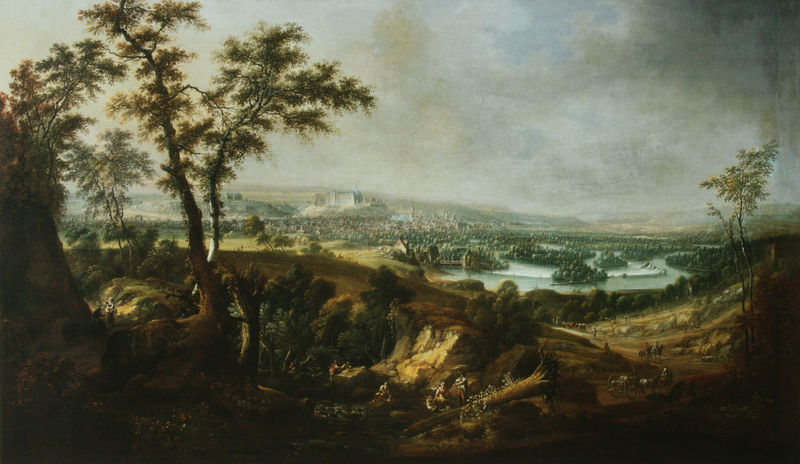
Titel: Weißenfels an der Saale
Künstler: Johann Alexander Thiele
Standort: Dresden
Institution: Gemäldegalerie Alte Meister
Schlagwörter: baum, berg, blau, blätter, dunkel, felsen, feuer, gemälde, gewitter, himmel, laub, mann, schatten, wasser, wolken, baumstämme, bäume, fluss, frauen, gelb, grün, landschaft, menschen, ocker, sand, see, stadt, ufer, äste, braun, frau, grau, hell, hintergrund, hut, kleid, kleider, licht, männer, schwarz, strasse, weiss, gebäude, gras, haus, schloss, tier, tiere, weg, wiese, wolke, leute, malerei, architektur, mensch, stein, steine, öl, ast, bach, baumstamm, ebene, erde, felder, horizont, häuser, hügel, natur, stamm, strauch, busch, büsche, gewässer, kirche, pfad, qualm, rauch, sonne, insel, kind, personen, blatt, person, pflanze, pflanzen, tal, wald, esel, kinder, pferd, pferde, reiter, turm, aussicht, liegen, abhang, berge, fels, gebirge, leer, leere, dorf, dunst, luftperspektive, nebel, tag, klein, kutsche, kutschen, figuren, wagen, strom, krieg, sturm, stämme, turner, unwetter, wetter, soldaten, korb, liegend, menschenleer, klippe, burg, kloster, palast, verbrannt, wasserlauf, festung, lichtung, soldat, flora, kurve, kaputt, wurzeln, sicht, malerisch, anwesen, fällen, wanderer, fauna, schafe, hirten, meander, inseln, gefällt, baume, abbau, verbrennen, heile, erdrutsch, beuge, flussbeuge, abbaugebiet, verzug, winzig, grauer himmel, felsige landschaft, plcturesque